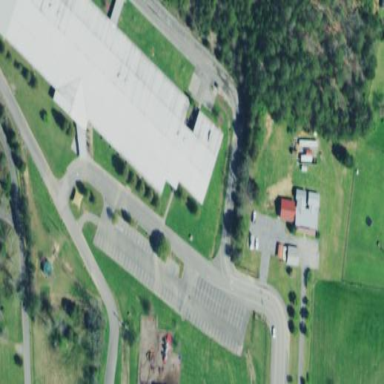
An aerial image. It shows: School.